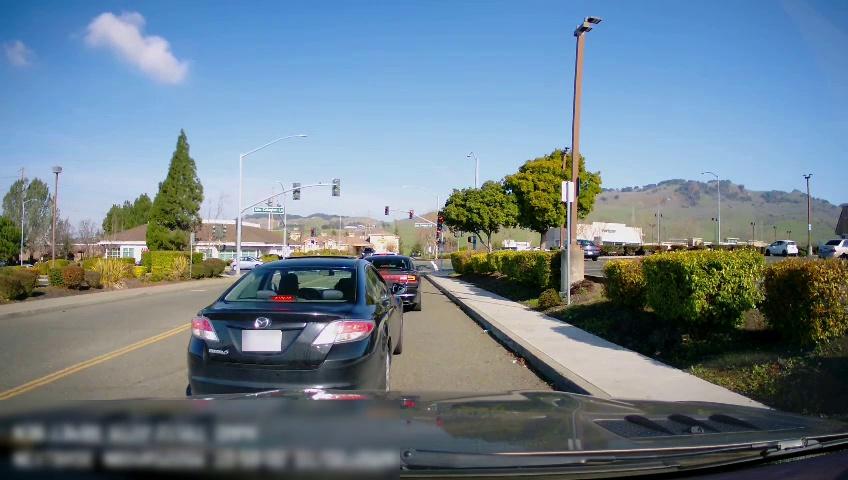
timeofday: Day
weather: Sunny
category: Drivable Space
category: Vehicles | Car
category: Vehicles | Car
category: Vehicles | Car
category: Vehicles | Car
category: Vehicles | Car
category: Vehicles | SUV
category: Vehicles | SUV
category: Lanes | Current Lane
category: Lanes | Opposite Lane
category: Traffic | Signs
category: Traffic | Signs
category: Traffic | Lights
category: Traffic | Lights